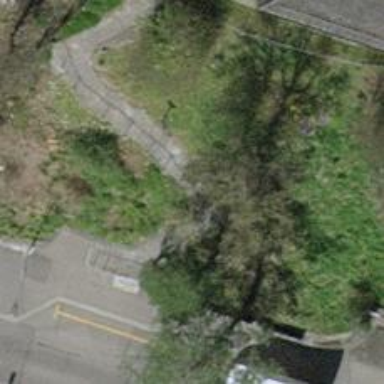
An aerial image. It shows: Set of steps on the road.